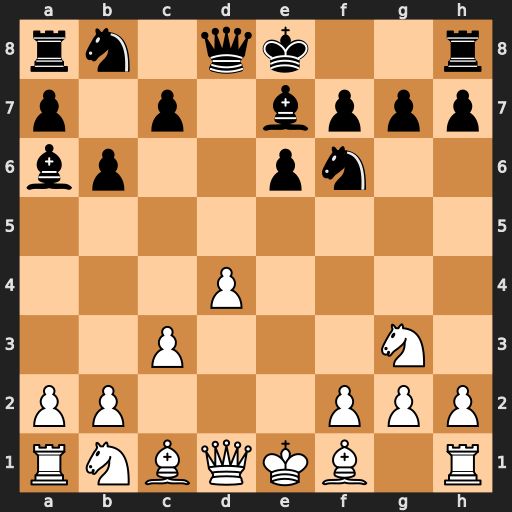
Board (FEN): rn1qk2r/p1p1bppp/bp2pn2/8/3P4/2P3N1/PP3PPP/RNBQKB1R
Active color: w
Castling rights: KQkq
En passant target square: -
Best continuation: Bxa6 Nxa6 Qa4+ Qd7 Qxa6